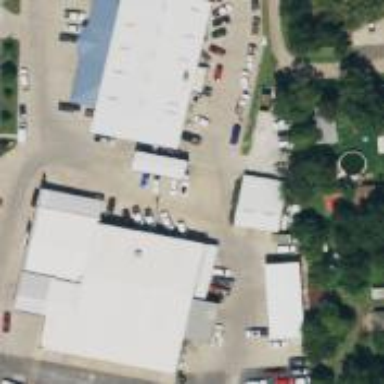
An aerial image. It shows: Retail building housing car shop.